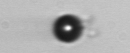
Label: bead